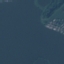
Land use / land cover: SeaLake